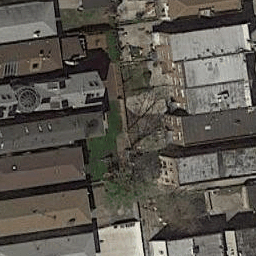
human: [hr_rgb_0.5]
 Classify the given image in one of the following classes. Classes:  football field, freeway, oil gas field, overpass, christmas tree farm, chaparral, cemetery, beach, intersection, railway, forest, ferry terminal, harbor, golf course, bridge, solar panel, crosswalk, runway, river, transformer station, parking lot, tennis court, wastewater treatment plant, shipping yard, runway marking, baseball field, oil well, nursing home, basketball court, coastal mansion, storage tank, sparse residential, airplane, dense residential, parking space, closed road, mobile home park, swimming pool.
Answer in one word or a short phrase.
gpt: dense residential